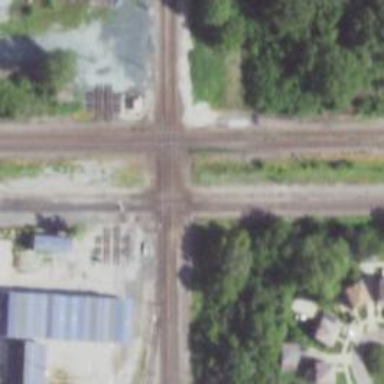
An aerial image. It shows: Railway crossing.